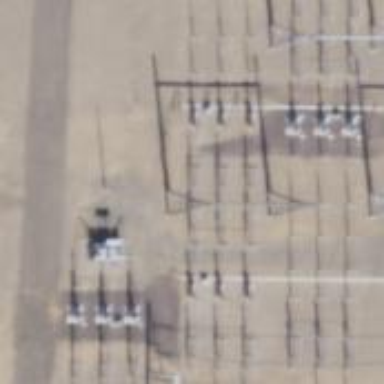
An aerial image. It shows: Switch used for power control.